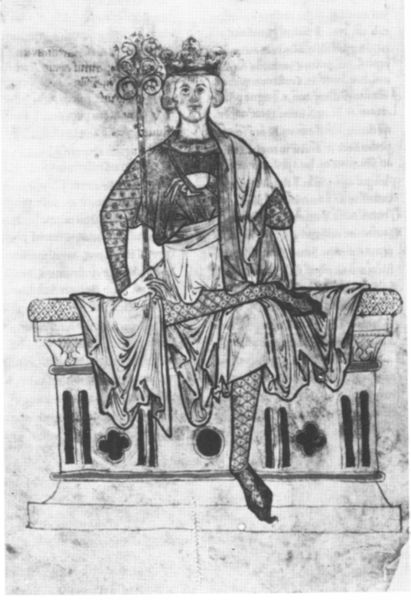
Titel: Bestiarium und andere Texte
Institution: Cambridge, University Library
Schlagwörter: fuß, hand, mann, umhang, weiß, sitzen, grau, kleid, mund, nase, ohr, schwarz, skizze, stuhl, tisch, zeichnung, blond, hose, wand, gesicht, sockel, stein, porträt, flach, gewand, haare, mantel, sessel, sitzend, adel, frontal, krone, bein, holzschnitt, papier, schuhe, stab, hof, bank, kaiser, könig, lanze, thron, draperie, bett, strumpf, faltenwurf, knie, strümpfe, buch, kohle, druck, schwarzweiss, stich, illustration, text, schuh, ritter, fürst, stift, altar, buchseite, frontalansicht, zeichnen, grab, mittelalter, romanik, überschlagen, karl, abdruck, handschrift, bequem, zepter, szepter, tumba, vierpass, heinrich, buchmalerei, vierblatt, schihe, überschalgen, straumpfhose, #könig, kyser, schwarzweiss#handschrift